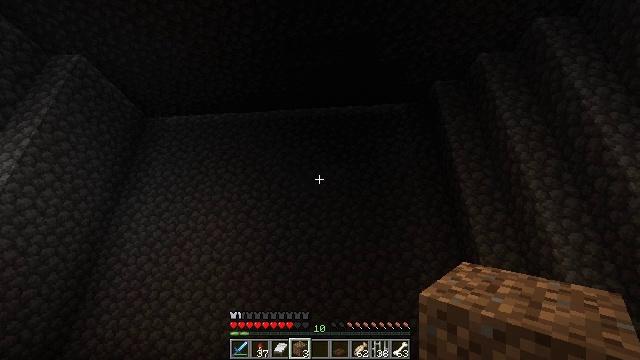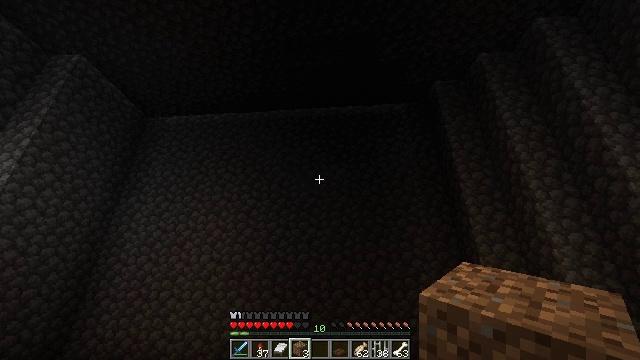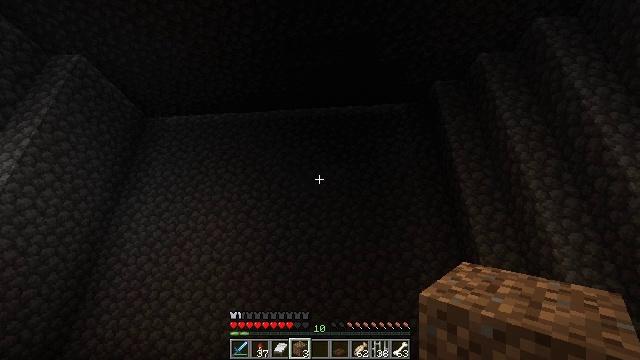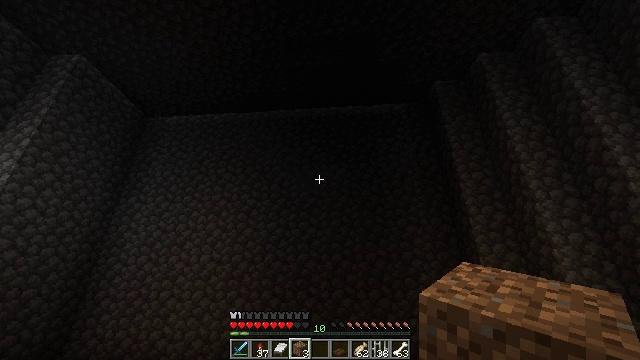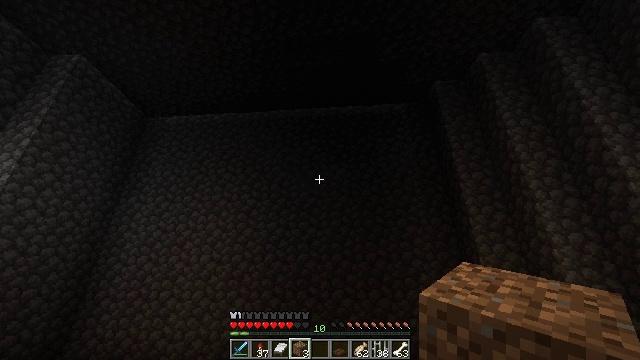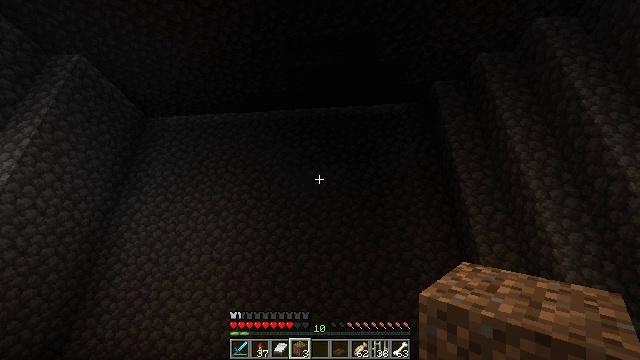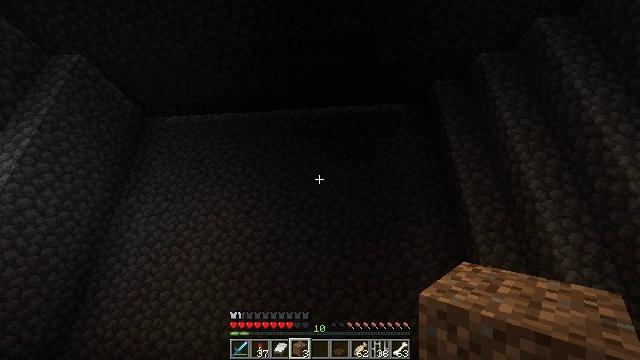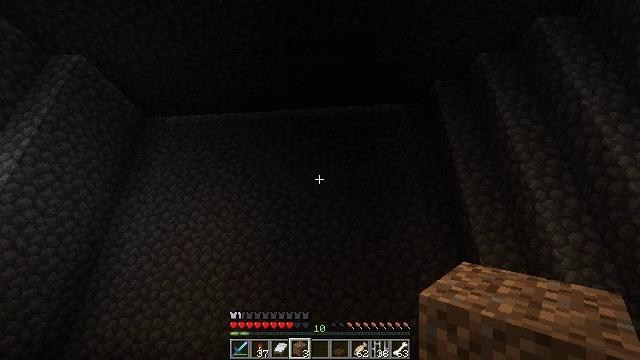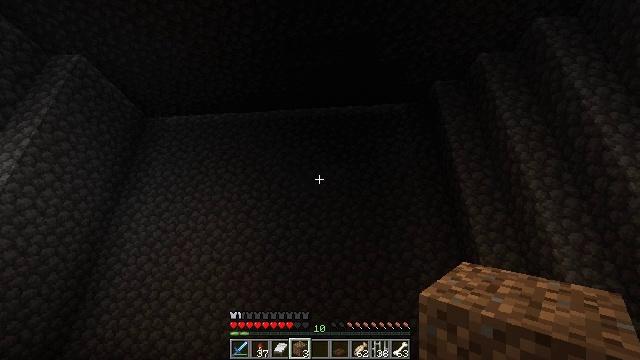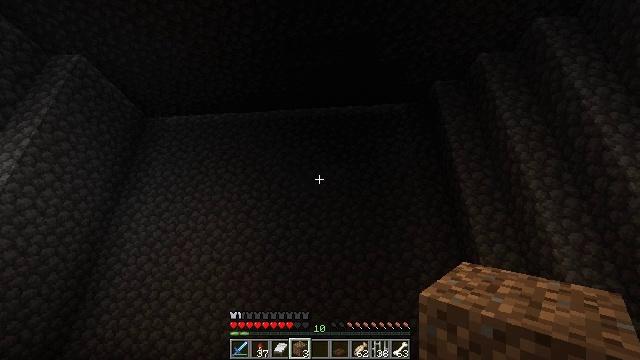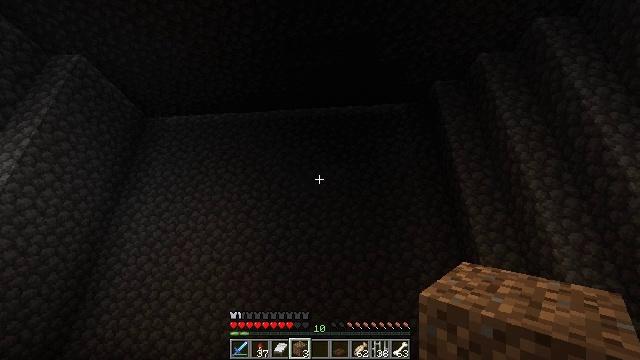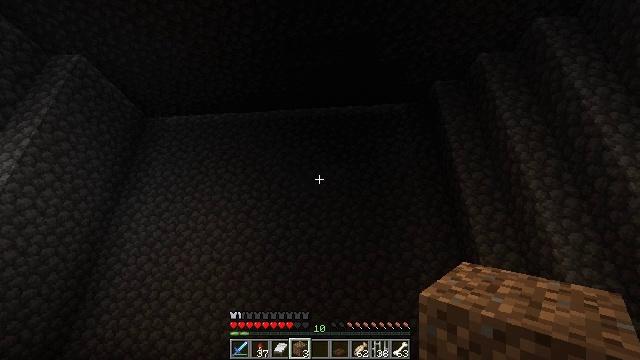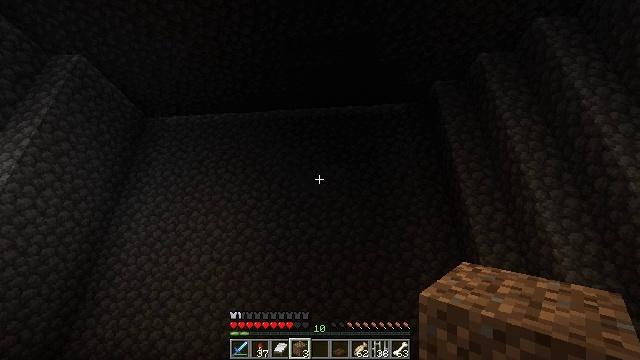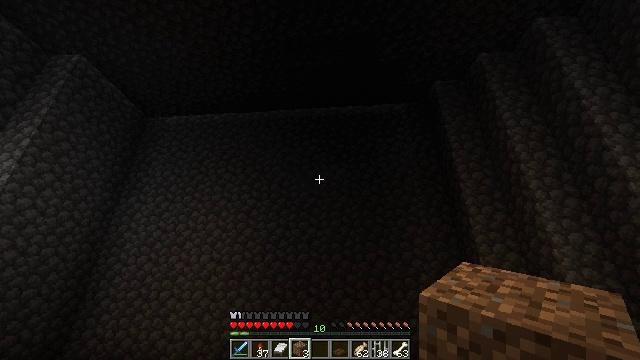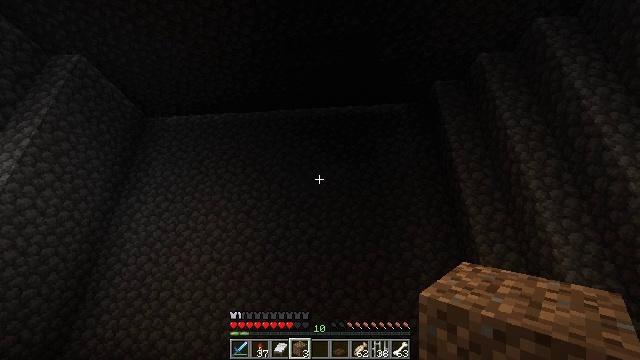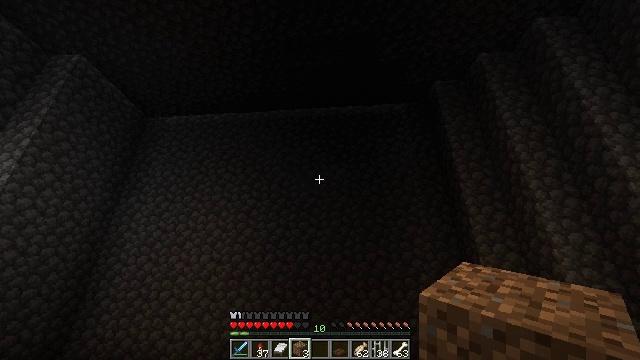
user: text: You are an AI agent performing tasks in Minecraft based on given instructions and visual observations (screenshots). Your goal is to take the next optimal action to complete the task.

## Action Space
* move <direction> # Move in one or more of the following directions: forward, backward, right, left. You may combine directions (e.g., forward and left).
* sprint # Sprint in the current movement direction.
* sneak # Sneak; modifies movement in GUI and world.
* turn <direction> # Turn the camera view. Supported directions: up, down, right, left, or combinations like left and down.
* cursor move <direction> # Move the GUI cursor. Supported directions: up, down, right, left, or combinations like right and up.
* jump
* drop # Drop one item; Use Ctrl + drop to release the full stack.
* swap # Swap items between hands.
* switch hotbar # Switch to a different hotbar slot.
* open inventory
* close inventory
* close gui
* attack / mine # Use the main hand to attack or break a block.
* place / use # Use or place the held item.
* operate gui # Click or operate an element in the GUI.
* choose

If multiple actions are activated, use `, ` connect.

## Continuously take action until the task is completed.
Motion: motion action
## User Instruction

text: Remove kelp and place it on the ground.
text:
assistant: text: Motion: no_op
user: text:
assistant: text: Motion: no_op
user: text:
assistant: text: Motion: no_op
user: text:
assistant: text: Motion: no_op
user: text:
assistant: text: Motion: no_op
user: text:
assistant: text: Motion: no_op
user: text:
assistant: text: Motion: no_op
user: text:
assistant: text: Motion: no_op
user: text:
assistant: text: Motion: no_op
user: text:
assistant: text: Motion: no_op
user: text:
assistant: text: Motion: no_op
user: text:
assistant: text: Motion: no_op
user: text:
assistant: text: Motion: no_op
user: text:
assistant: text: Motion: no_op
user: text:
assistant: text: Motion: no_op
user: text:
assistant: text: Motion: no_op
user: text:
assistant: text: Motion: no_op
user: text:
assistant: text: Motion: turn left and up
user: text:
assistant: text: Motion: turn left and up
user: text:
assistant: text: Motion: turn left and up
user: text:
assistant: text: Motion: turn left
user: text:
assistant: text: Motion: turn left
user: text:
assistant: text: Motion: turn left
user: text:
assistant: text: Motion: turn left and up
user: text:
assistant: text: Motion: turn left and up
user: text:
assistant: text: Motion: no_op
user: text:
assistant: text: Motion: no_op
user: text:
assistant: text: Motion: no_op
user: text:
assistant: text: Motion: no_op
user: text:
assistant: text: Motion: no_op